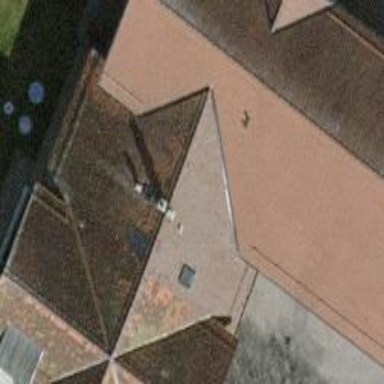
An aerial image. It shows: Simple house.